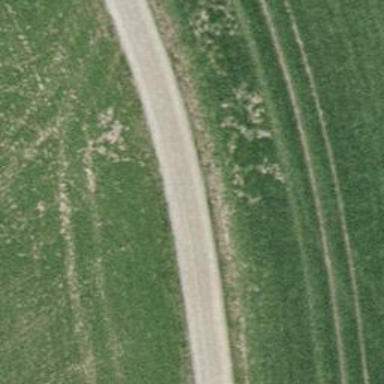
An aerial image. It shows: Gravel track with track type of grade3.